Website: home-depot
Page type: address-validator
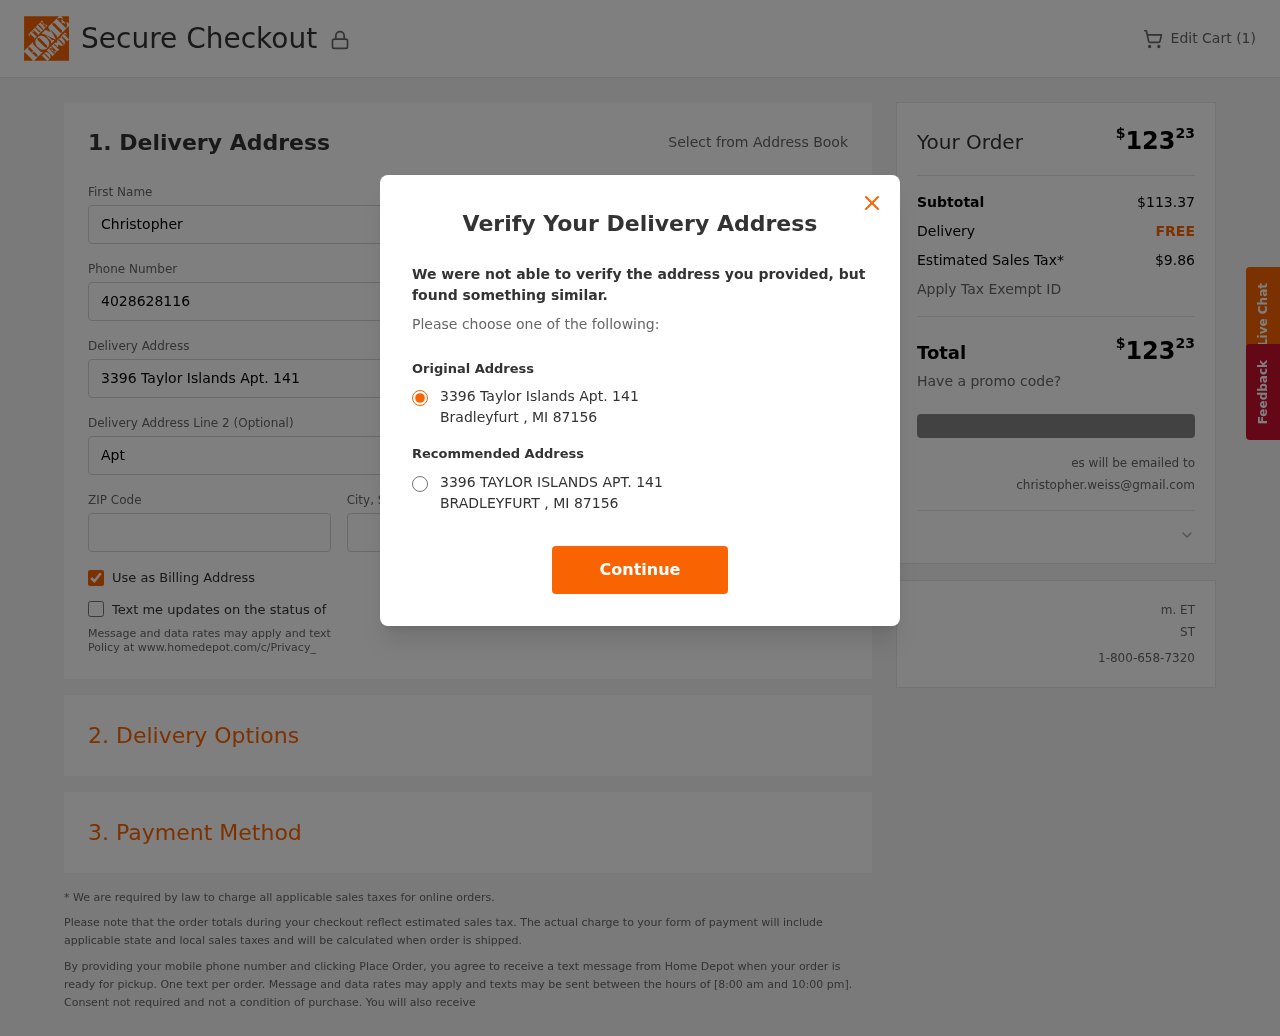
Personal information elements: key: PII_CITY
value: Bradleyfurt
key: PII_EMAIL
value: christopher.weiss@gmail.com
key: PII_POSTCODE
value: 87156
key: PII_STATE_ABBR
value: MI
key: PII_STREET
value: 3396 Taylor Islands Apt. 141
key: PII_FIRSTNAME
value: Christopher
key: PII_LASTNAME
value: Weiss
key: PII_PHONE
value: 4028628116
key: PII_STREET2
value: Apt. 645
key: PII_CITY_STATE
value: Bradleyfurt, MI
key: PII_STREET_ALT
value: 3396 TAYLOR ISLANDS APT. 141
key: PII_CITY_ALT
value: BRADLEYFURT
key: PII_POSTCODE_FULL
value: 87156
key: PII_POSTCODE_NUMERIC
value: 87156
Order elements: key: ORDER_NUM_ITEMS
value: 1
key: ORDER_TOTAL
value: $12323
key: ORDER_SUBTOTAL
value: $113.37
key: ORDER_SHIPPING_COST
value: FREE
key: ORDER_TAX
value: $9.86